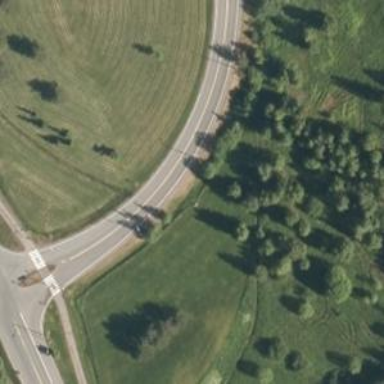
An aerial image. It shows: Trunk link highway.